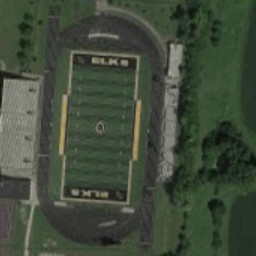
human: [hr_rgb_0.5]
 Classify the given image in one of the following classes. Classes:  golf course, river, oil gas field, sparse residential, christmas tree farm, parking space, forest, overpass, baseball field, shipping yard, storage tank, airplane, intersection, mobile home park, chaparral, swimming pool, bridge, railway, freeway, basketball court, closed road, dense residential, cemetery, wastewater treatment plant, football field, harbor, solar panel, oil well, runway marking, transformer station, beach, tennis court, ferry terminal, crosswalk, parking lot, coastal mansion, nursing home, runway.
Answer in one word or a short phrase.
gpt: football field